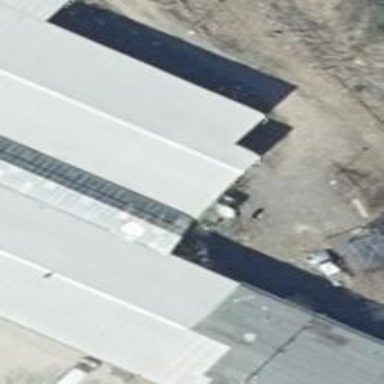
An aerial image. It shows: Commercial building.